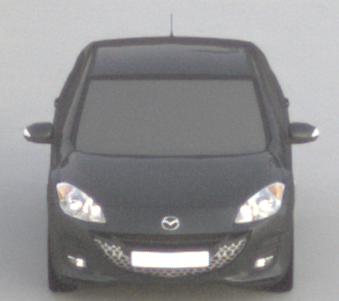
Make: Mazda
Model: 3 1.6
Detailed model: 3 (BL)
Model produced from: 2009/05
Model produced until: 2010/12
Doors: 5
Color: gray
Road condition: dry road
Daytime: sunrise or sunset
Contrast: low contrast